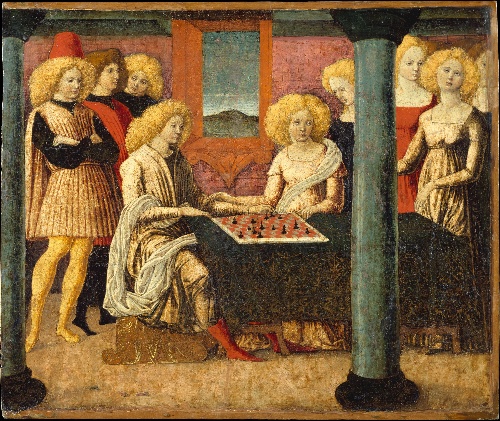
Title: The Chess Players
Artist: Liberale da Verona
Artist bio: Italian, Verona ca. 1445–1527/29 Verona
Date: ca. 1475
Object type: Painting, cassone panel
Classification: Paintings
Medium: Tempera on wood
Dimensions: Overall 13 3/4 x 16 1/4 in. (34.9 x 41.3 cm); painted surface 13 1/8 x 15 7/8 in. (33.3 x 40.3 cm)
Department: European Paintings
Credit line: Maitland F. Griggs Collection, Bequest of Maitland F. Griggs, 1943
Accession year: 1943
Repository: Metropolitan Museum of Art, New York, NY
Tags: Men|Women|Chess